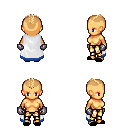
a pixel art fantasy rpg character, female body template, human, tanned skin, white trimmed cape, gold greaves, light blonde short mohawk hairstyle, metal gloves, black slippers, four views (front, back, left, right), 2x2 character sprite sheet, small pixel art, hard edges, no anti-aliasing